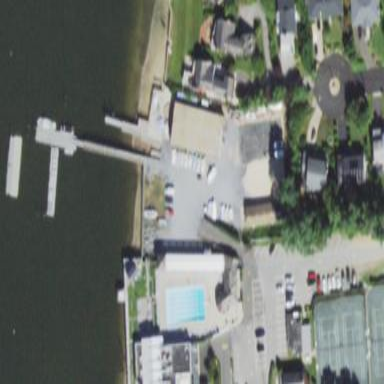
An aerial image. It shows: Boatyard along the waterway.